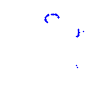
Particle: kaon